Question: I used the very basic sample code here - <URL> - to create 2 console applications. One sends data via UDP, the 2nd application just receives and displays it. I did that on port 5115 and it all works fine. The sender sends random strings to 127.0.0.1:5115 and the listener receives it correctly.
We have a device that sends UDP packets to the same PC that I've been playing on, on port 5115. And using the same listener code, I receive absolutely on it. What makes it weird is that Wireshark running on the same PC sees the packets just fine:

I have absolutely no idea what I'm doing wrong here. I receive 0 bytes on the same port Wireshark is seeing all this data! COuld you please offer some suggestions?
Thanks!
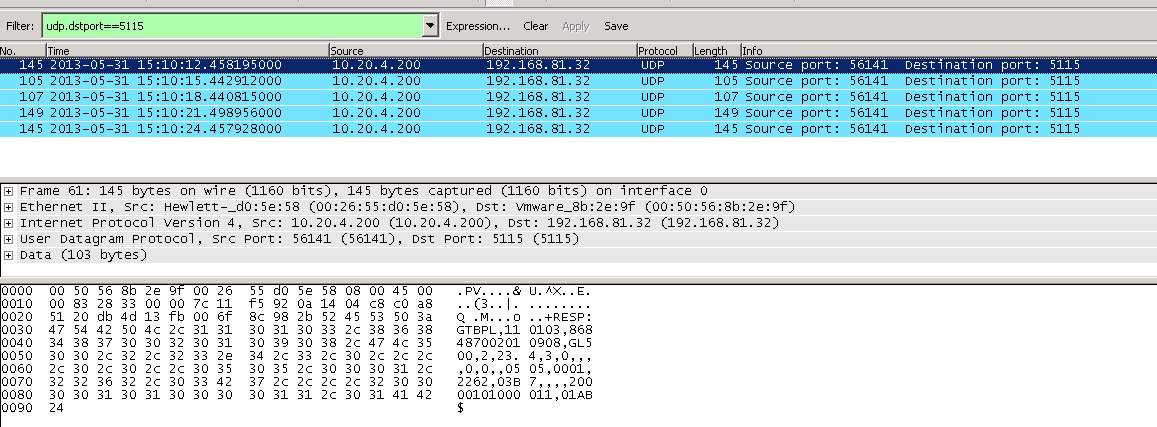
Answer: The issue was the windows firewall. I didn't know Wireshark intercepts packets before the local firewall. 3 days down the drain...haha!